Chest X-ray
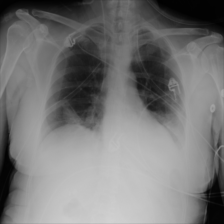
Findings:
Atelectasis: positive
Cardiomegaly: negative
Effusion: positive
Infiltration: negative
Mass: negative
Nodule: negative
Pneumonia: negative
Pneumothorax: positive
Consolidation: negative
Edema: negative
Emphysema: negative
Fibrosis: negative
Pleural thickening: negative
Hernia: negative